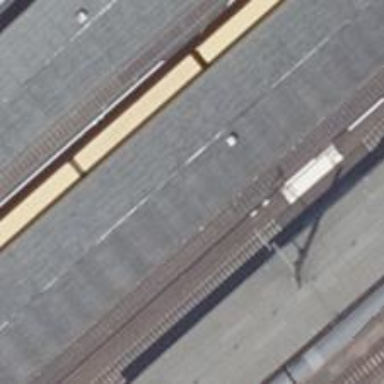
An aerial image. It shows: Close-up of railway platform edge.